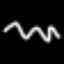
Label: squiggle